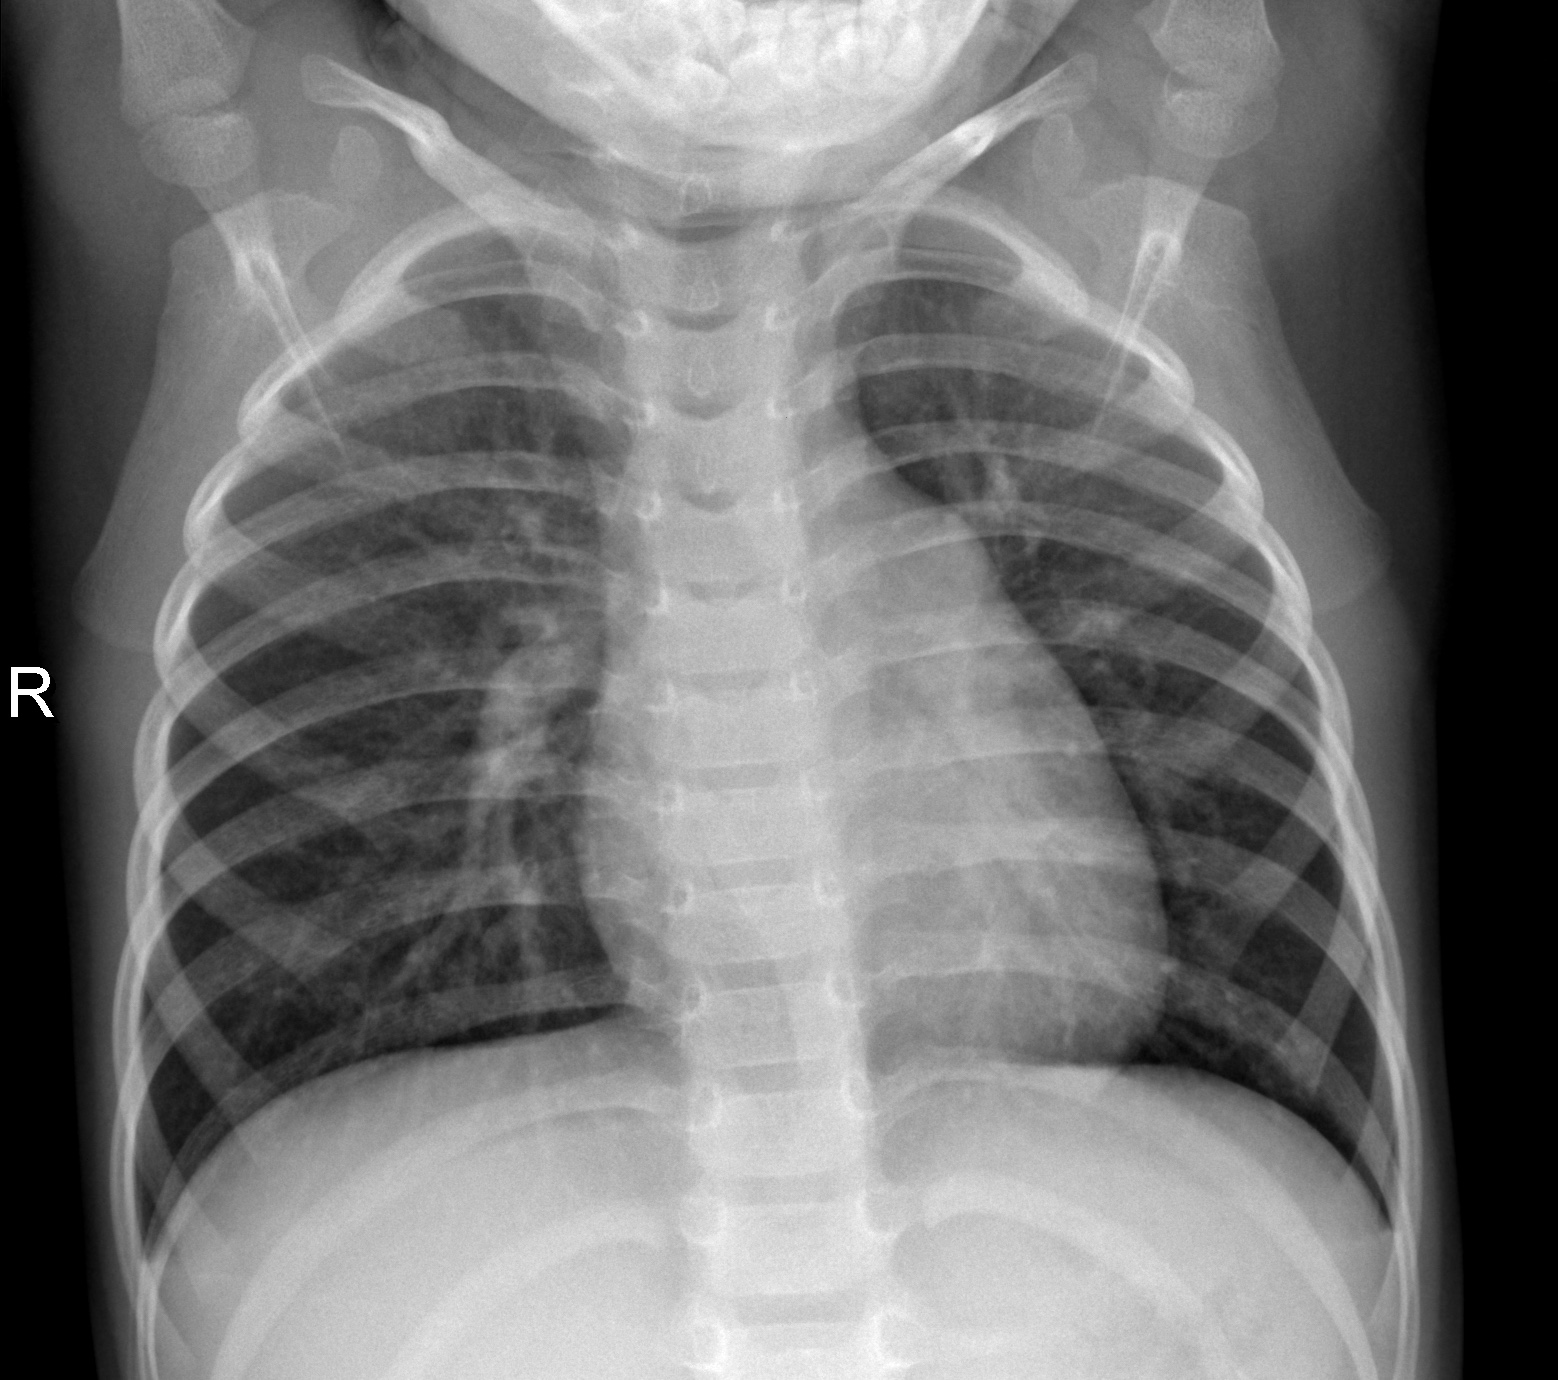
Diagnosis: NORMAL